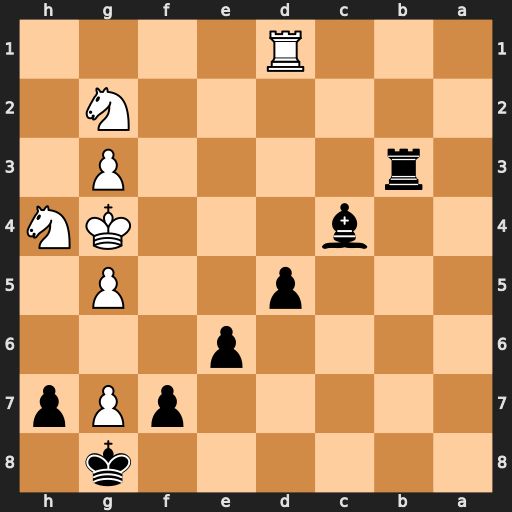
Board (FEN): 6k1/5pPp/4p3/3p2P1/2b3KN/1r4P1/6N1/3R4
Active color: b
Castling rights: -
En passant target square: -
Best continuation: Be2+ Kh3 Bxd1